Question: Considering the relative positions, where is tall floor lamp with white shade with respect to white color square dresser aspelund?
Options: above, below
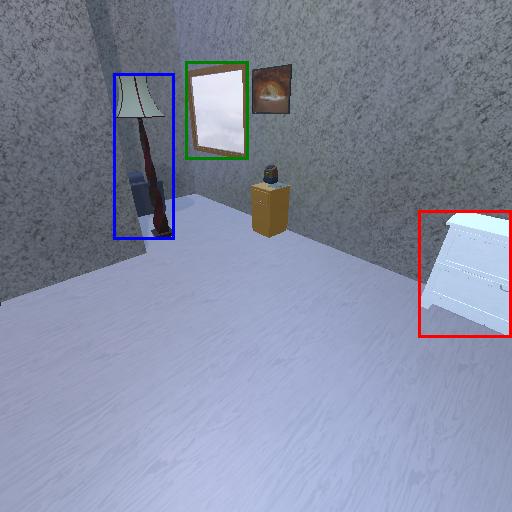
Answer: above